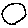
Label: circle